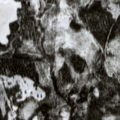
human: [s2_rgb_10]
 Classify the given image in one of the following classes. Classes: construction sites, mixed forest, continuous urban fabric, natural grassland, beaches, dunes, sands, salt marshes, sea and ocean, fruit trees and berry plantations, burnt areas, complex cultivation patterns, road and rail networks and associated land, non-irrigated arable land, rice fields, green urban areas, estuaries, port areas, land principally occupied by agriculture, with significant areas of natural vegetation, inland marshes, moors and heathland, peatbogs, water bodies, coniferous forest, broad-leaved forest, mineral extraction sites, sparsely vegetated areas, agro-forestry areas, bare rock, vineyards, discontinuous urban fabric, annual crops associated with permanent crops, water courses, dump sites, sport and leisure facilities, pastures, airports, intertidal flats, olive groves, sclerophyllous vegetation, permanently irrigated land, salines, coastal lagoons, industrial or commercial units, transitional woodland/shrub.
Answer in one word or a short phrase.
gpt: coniferous forest, mixed forest, transitional woodland/shrub